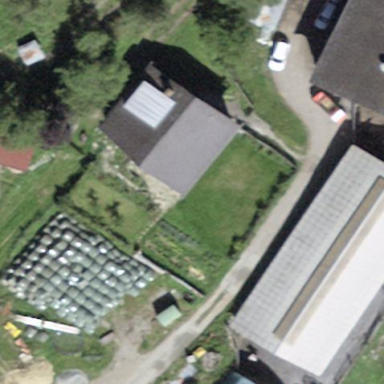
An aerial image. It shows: Farmyard area.